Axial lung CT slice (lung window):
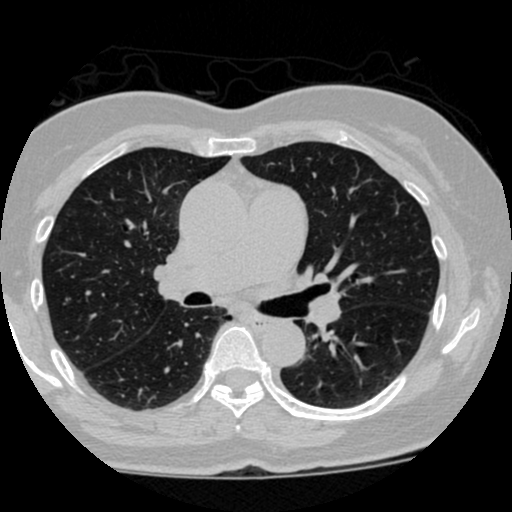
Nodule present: no